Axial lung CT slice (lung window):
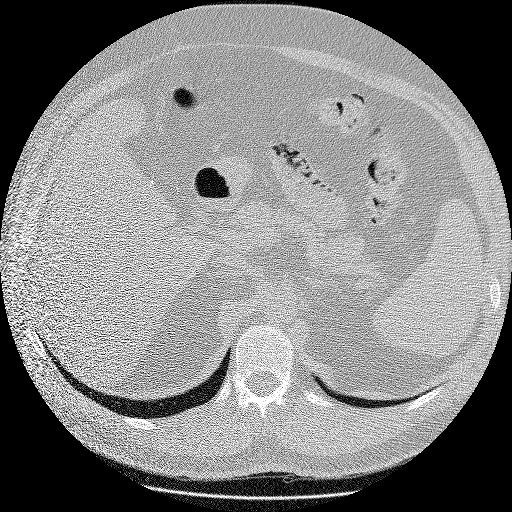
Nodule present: no